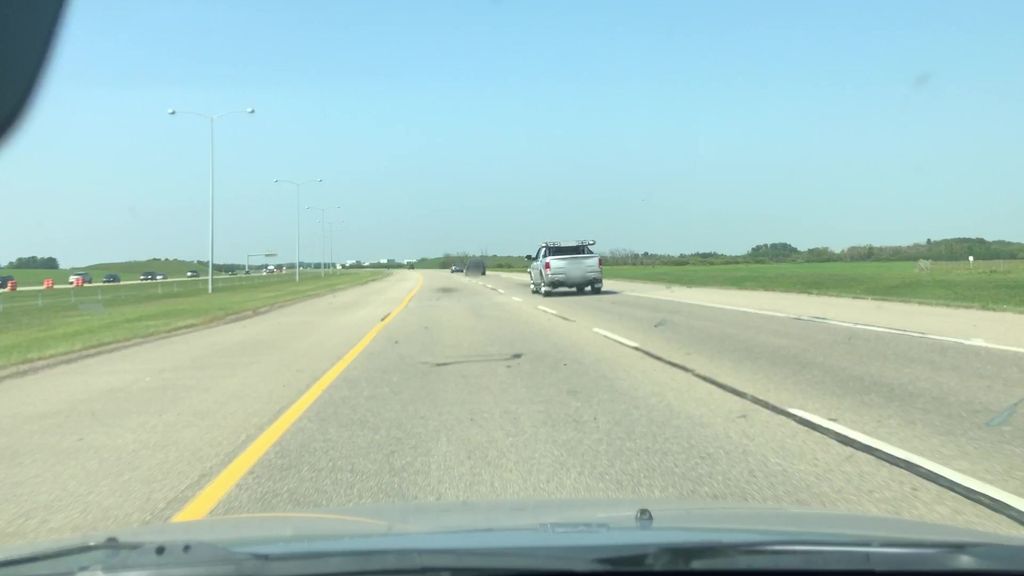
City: edmonton